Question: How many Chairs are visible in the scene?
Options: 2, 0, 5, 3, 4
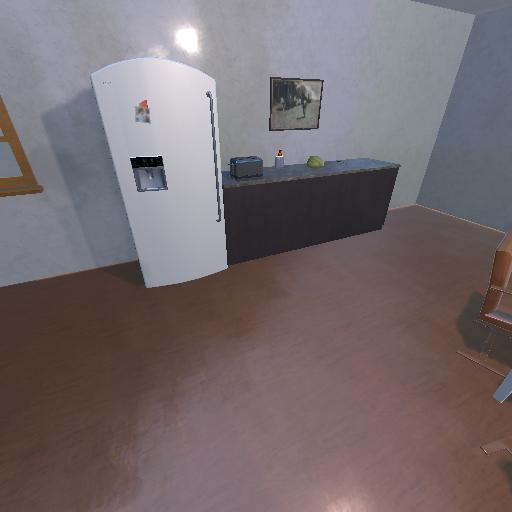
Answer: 2